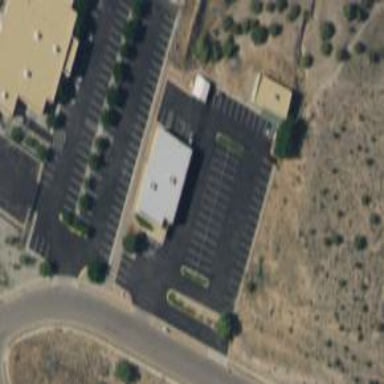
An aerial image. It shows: Parking area.